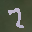
Label: 7